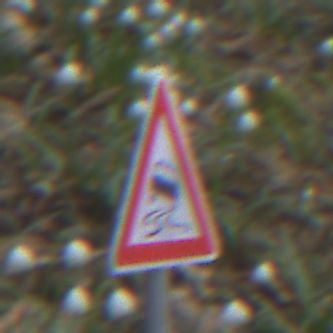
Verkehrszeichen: SchleuderOderRutschgefahr
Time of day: MorningAfternoon
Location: Outdoor (Nature)
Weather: PartlyCloudy
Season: NotSpecified
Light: Natural